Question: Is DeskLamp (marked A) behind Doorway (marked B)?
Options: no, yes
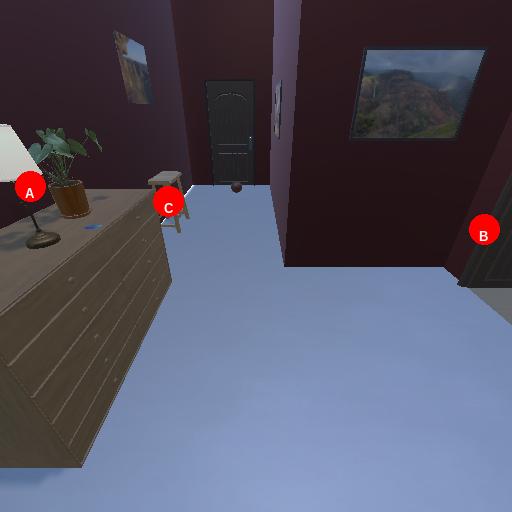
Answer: no